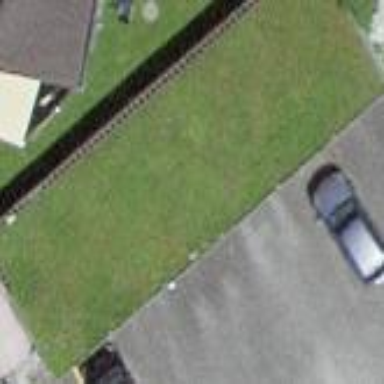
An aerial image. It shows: Garage building with flat grass roof.